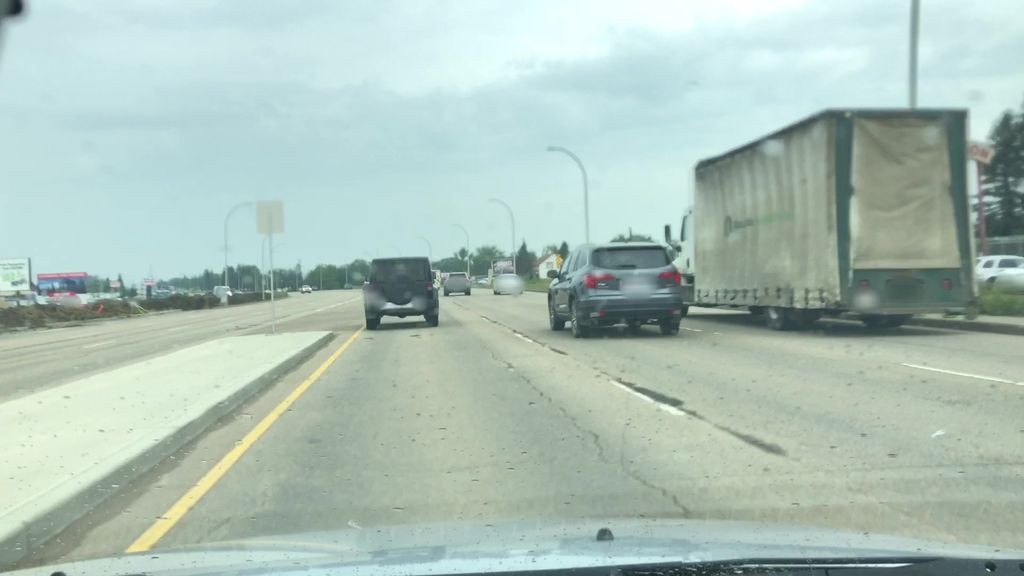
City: edmonton